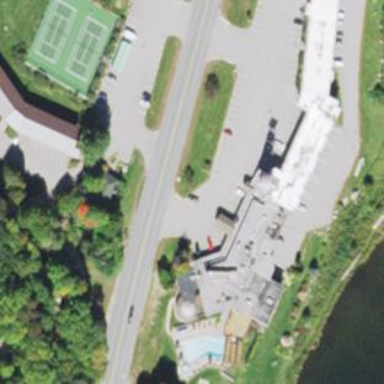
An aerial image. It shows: Hotel building.